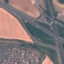
Land use / land cover class: Highway